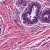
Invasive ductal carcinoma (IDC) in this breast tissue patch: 0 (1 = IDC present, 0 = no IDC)